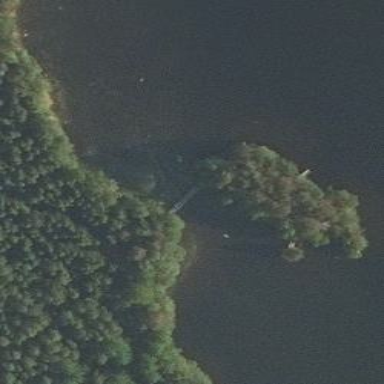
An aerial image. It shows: Islet.